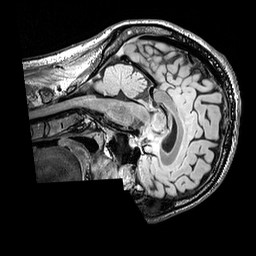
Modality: FLAIR
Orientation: sagittal
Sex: male
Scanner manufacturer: siemens
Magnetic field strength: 3 T
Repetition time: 5 s
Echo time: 0.395 s